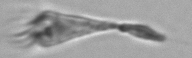
Label: Paratontonia_gracillima